Question: I am trying to generate a report page in my APEX application, using the data obtained from a REST service response.
I added a new RESTful webservice reference and sepecified a JSON output.
Then I've generated a query/report page, but this is what's being currently displayed:

Instead I want the report to display the contents of data field on the JSON response (A single row with various columns and values)
Is there any straight forward way to show each response element and field on its row and column instead of a single column and row with the whole response, like there is with XML RESTful responses?
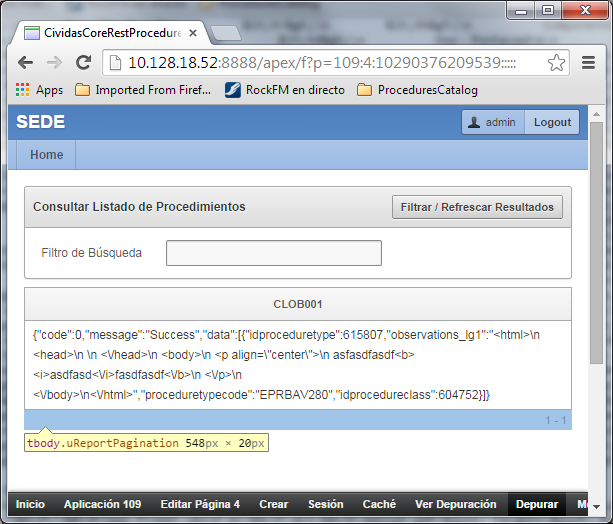
Answer: Consider whether another output type may be more handy. If you're putting out JSON and expect to handle it in PLSQL, then you do need to realize that PLSQL does not handle that natively.
Want to handle the rest response as json in plsql? Then look into some PLSQL libraries/projects that may do this:
- <URL>
Then print out the returned HTML through 'HTP.P' calls.
Though honestly, if you want to stick with plsql you would be much better off using XML as a return type, since you can then use all the xml goodies in the database. Though simply spitting out some html structure may not be quite too interesting (but I digress).
Or call the rest service through an ajax call from javascript, and handle the object there. After all, 'JSON' is Javascript Object Notation and should be perfect for javascript, right? Then simply inject your html somewhere in the document. Ideally you would set up a region as a container for this.